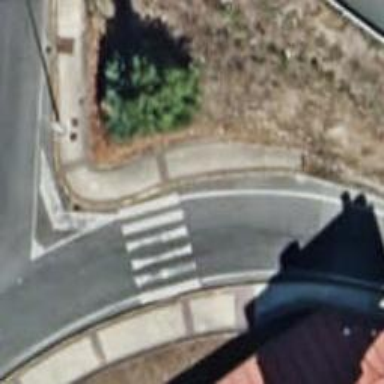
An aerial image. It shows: Zebra crossing on the road.